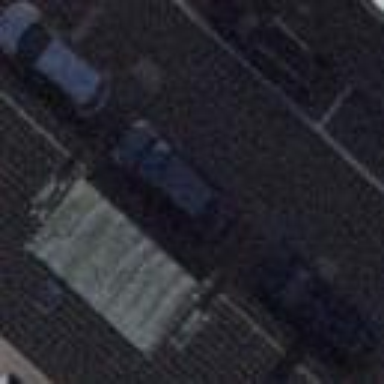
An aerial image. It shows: Parking lane for vehicles.